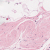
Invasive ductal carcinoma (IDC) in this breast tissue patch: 0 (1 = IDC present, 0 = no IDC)